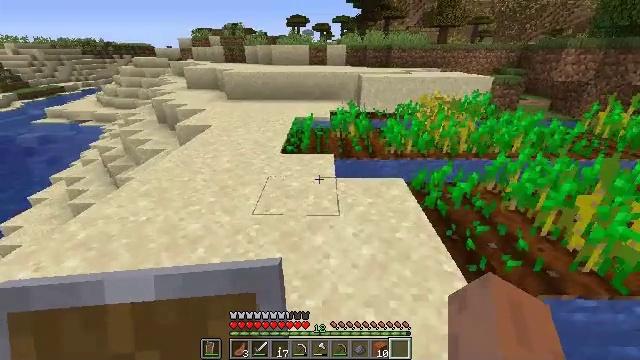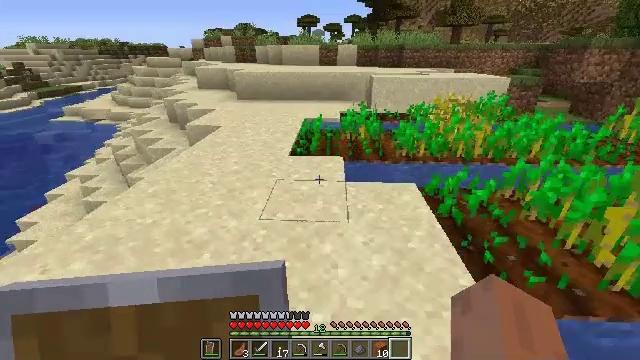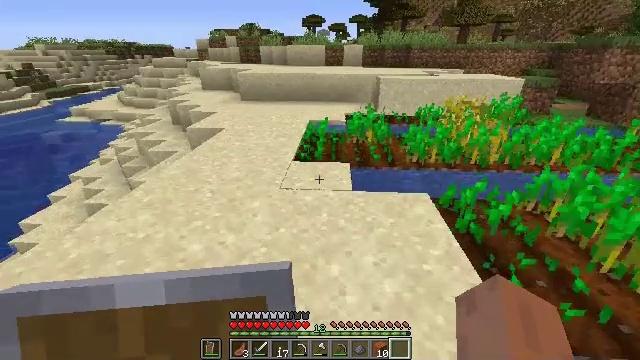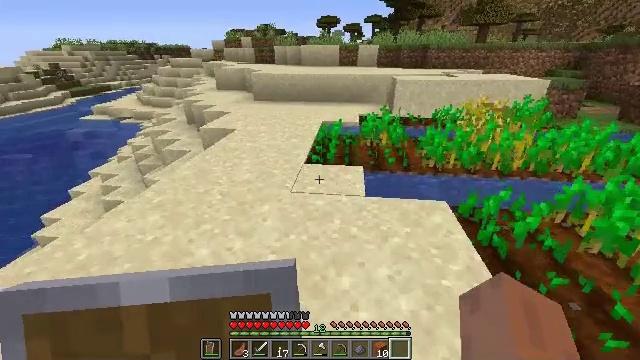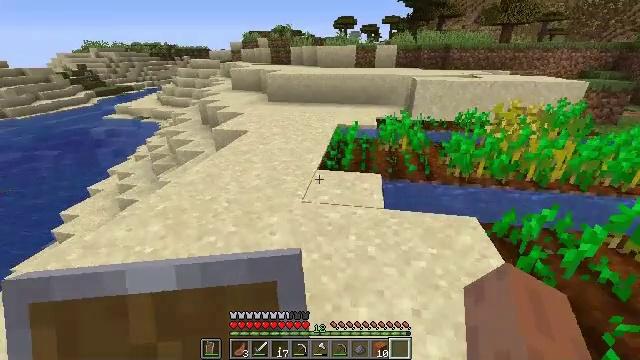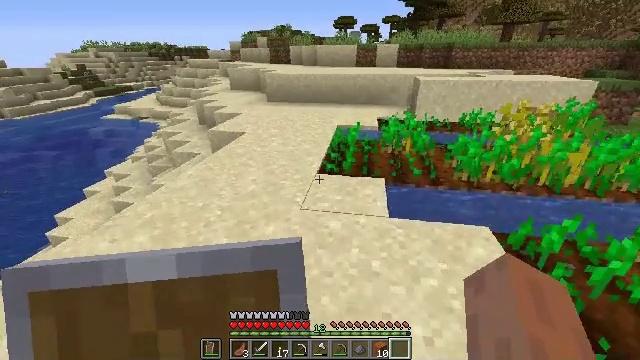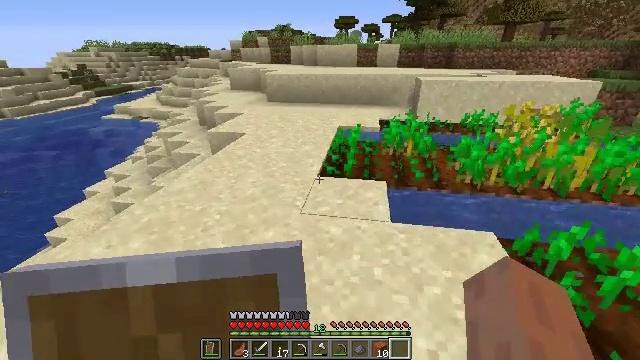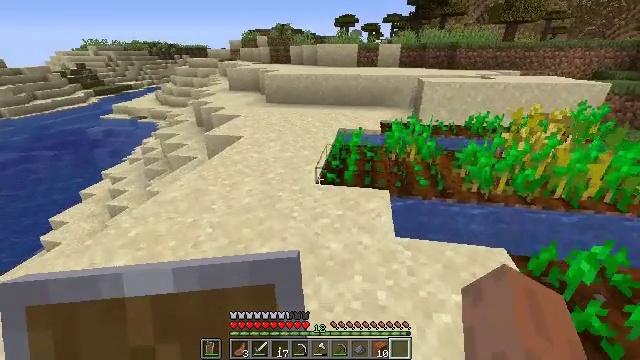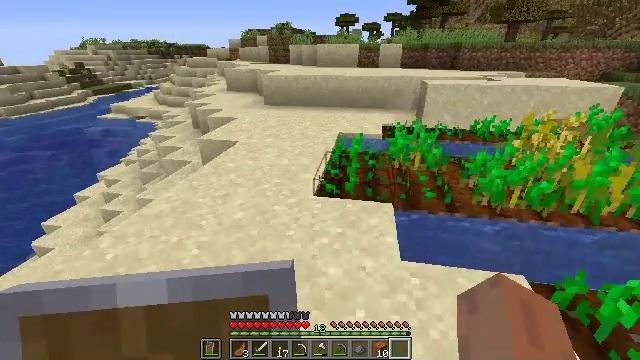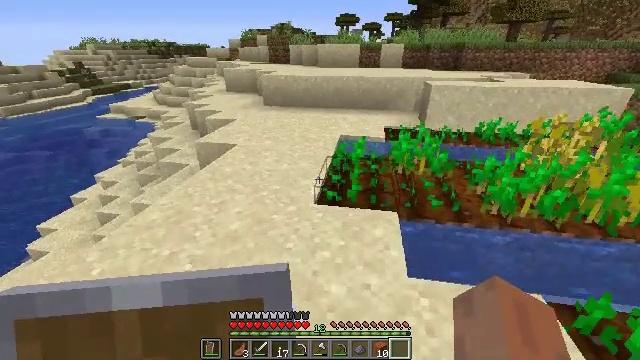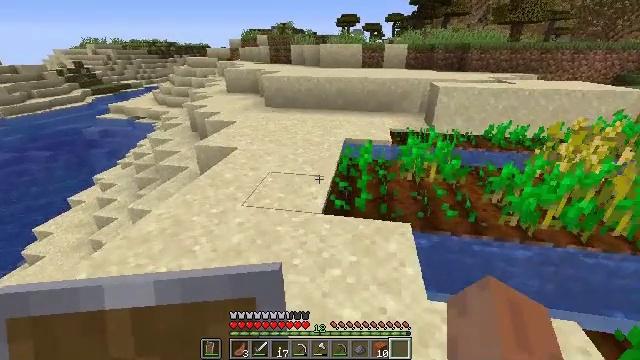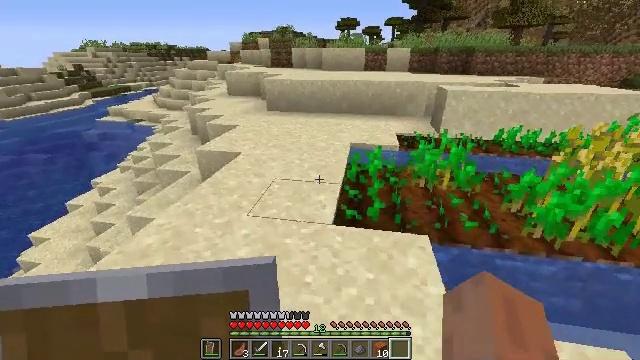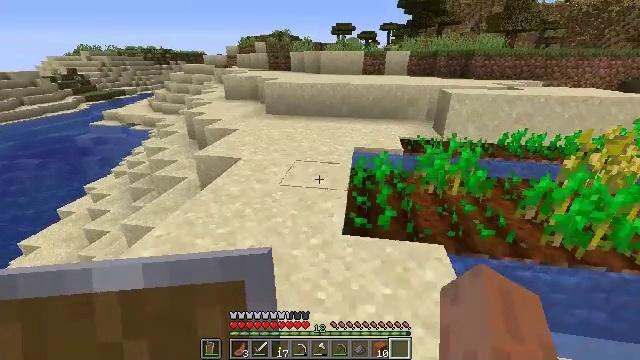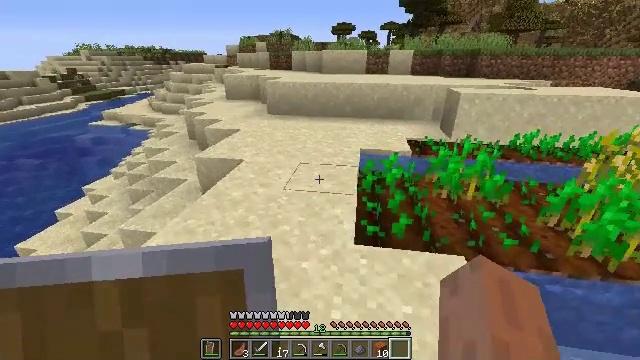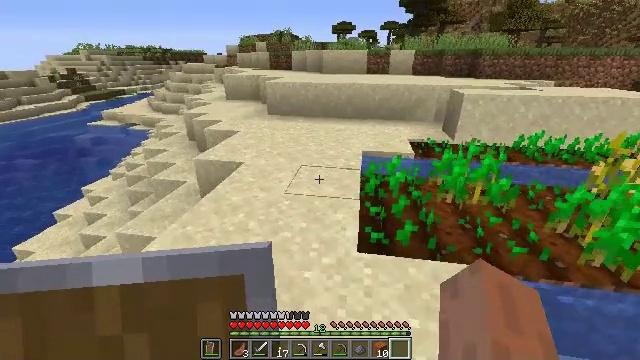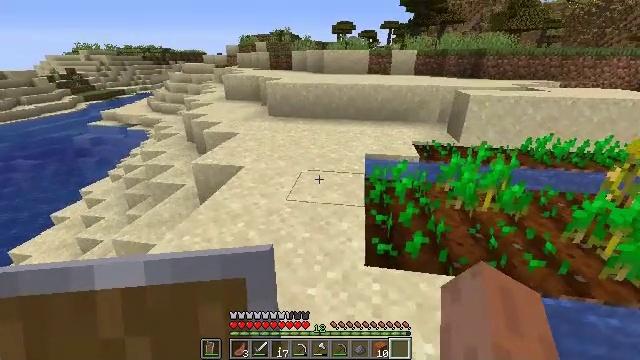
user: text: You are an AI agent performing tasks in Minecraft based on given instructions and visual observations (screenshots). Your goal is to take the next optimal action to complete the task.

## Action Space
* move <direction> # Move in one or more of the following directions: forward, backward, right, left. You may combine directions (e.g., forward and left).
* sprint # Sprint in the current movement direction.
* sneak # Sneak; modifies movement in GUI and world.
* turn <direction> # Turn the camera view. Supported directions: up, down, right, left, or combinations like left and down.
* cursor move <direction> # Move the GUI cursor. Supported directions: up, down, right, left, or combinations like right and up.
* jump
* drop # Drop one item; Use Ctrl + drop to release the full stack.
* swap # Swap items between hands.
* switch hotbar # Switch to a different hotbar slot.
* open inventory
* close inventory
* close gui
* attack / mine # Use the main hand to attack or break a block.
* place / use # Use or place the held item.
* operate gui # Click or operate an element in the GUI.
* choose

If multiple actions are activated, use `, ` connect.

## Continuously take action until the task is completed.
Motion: motion action
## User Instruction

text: Use acacia wood and sticks to craft an acacia fence.
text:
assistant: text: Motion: move forward, turn left
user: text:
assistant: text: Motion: move forward, turn left
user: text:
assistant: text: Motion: move forward, turn left
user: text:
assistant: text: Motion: move forward, turn left
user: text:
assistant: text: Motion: move forward
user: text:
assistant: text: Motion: move forward
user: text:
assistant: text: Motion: move forward
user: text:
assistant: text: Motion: move forward
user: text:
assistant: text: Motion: move forward and move left
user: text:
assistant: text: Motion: move forward and move left
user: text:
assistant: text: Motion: move forward and move left
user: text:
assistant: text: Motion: move forward and move left
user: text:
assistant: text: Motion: move forward
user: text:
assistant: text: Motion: move forward
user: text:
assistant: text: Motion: no_op
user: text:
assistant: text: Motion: no_op
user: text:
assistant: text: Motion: move forward
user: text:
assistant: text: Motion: move forward
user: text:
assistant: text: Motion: move forward
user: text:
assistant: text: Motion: move forward
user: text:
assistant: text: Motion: move forward
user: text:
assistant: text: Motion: move forward
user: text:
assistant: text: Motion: move forward
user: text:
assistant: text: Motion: move forward
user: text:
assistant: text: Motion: move forward
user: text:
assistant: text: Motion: move forward
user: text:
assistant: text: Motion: move forward
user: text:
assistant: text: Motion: move forward
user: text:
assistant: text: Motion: move forward
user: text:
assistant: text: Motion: move forward, turn right